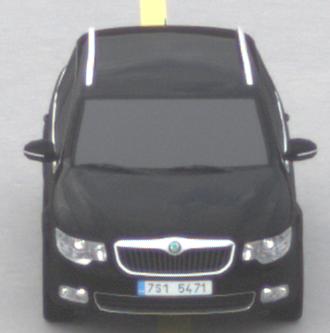
Make: Skoda
Model: Superb Combi 1.4 TSI
Detailed model: Superb (II) Combi
Model produced from: 2010/01
Model produced until: 2011/10
Doors: 5
Color: black
Road condition: dry road
Daytime: morning or afternoon
Contrast: low contrast